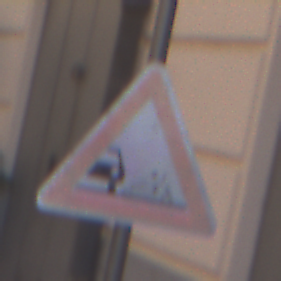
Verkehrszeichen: SplittSchotter
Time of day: MorningAfternoon
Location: Outdoor (Urban)
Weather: Clear
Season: NotSpecified
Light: Natural